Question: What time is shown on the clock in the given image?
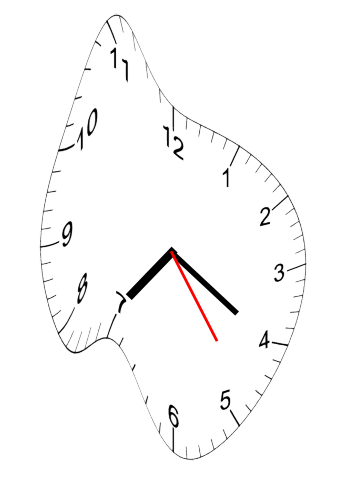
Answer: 07:20:24